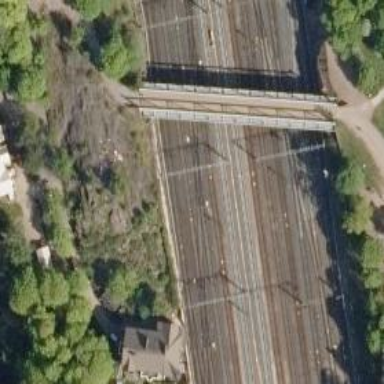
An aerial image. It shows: Railway with continuous electrified contact line.